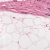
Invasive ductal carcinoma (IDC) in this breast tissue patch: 0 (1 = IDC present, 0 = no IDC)